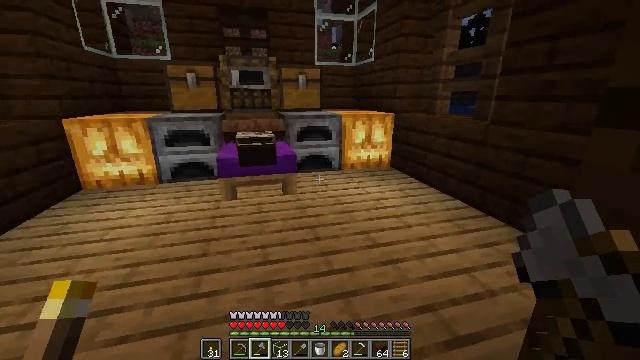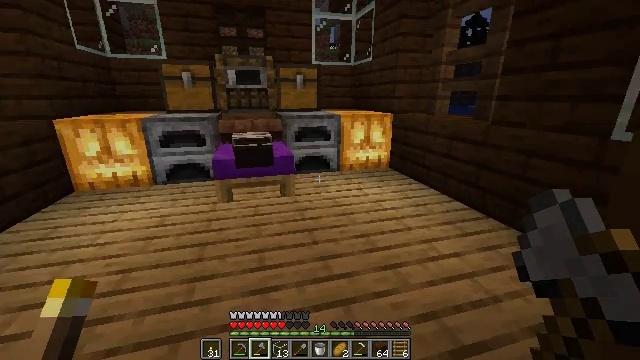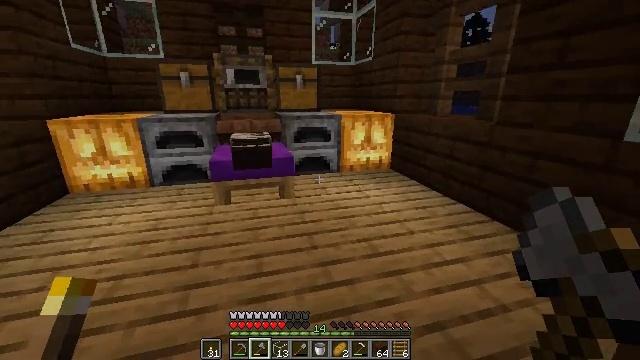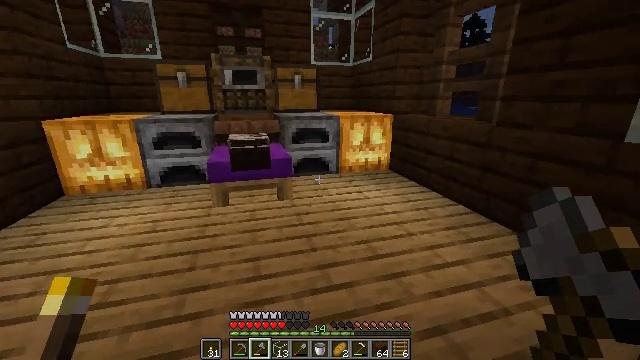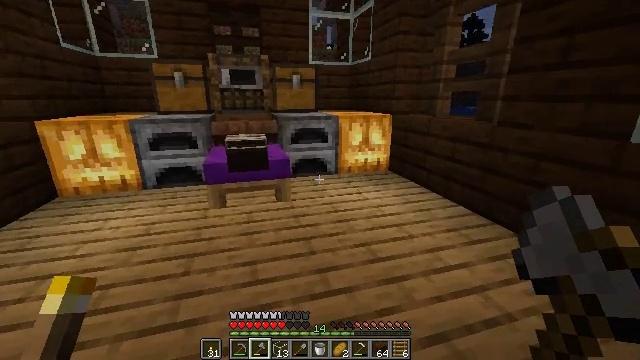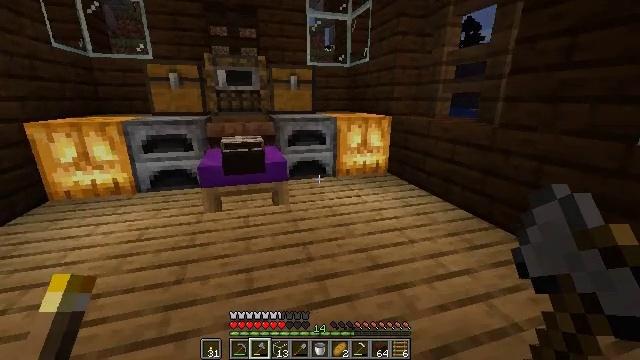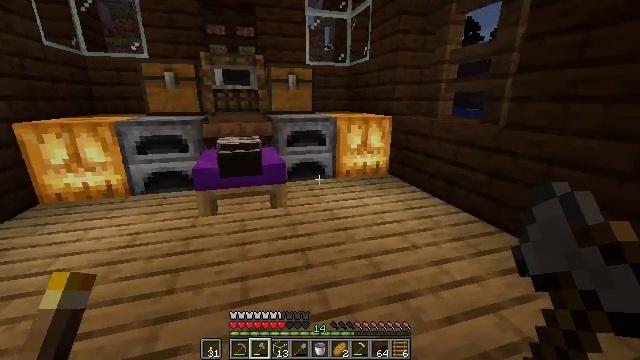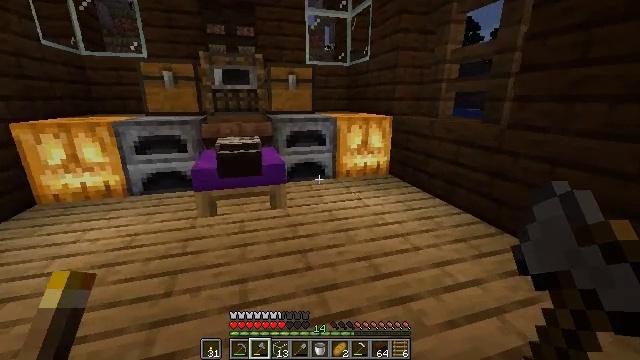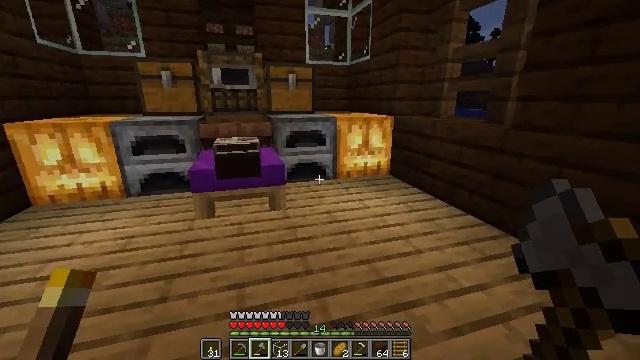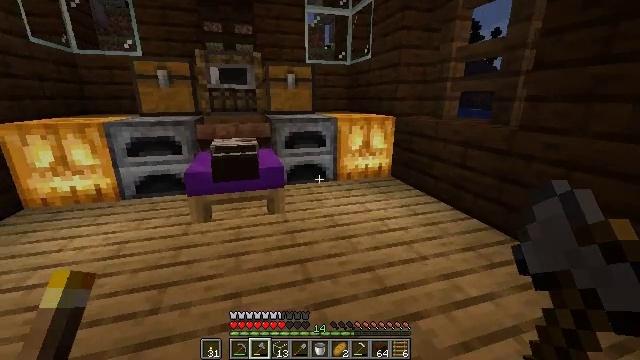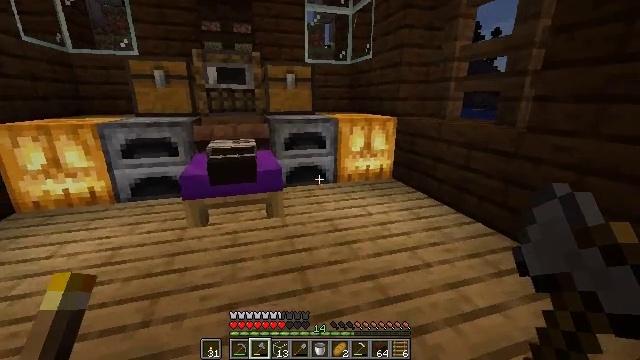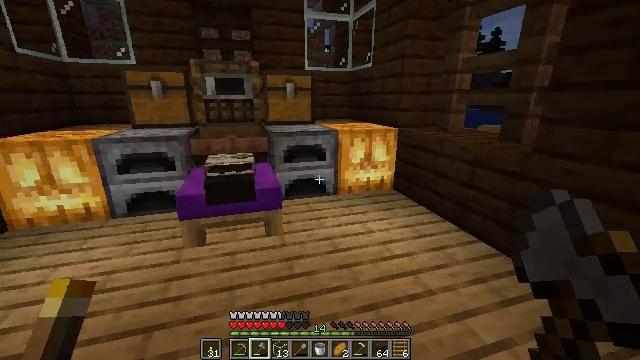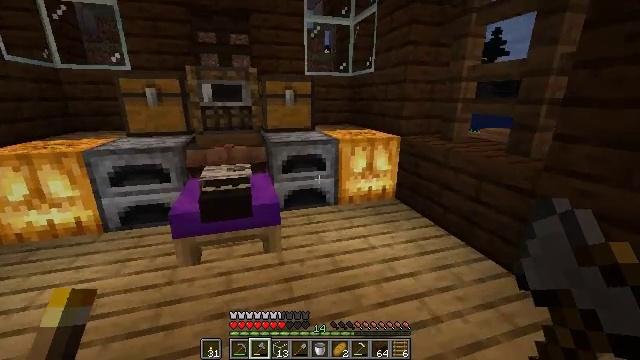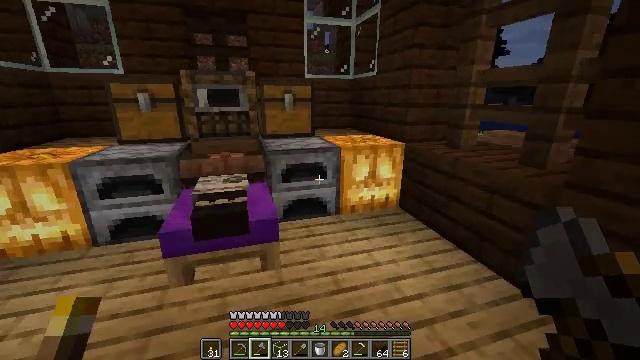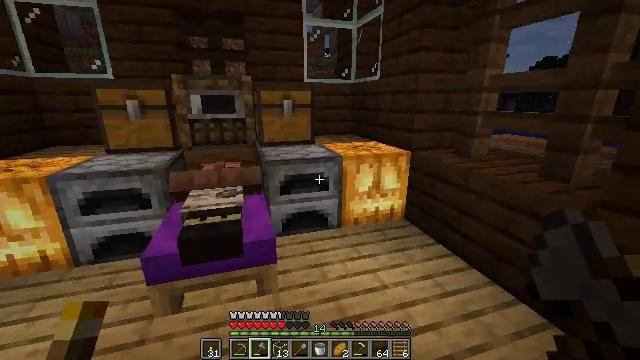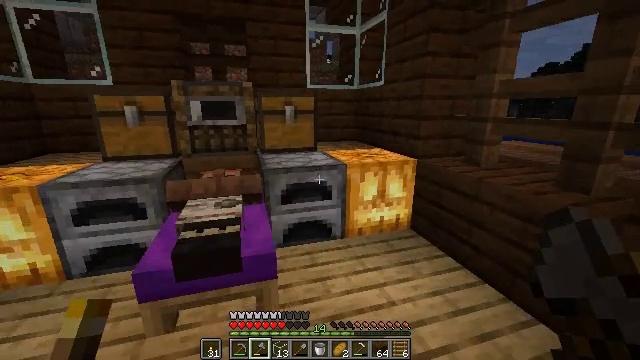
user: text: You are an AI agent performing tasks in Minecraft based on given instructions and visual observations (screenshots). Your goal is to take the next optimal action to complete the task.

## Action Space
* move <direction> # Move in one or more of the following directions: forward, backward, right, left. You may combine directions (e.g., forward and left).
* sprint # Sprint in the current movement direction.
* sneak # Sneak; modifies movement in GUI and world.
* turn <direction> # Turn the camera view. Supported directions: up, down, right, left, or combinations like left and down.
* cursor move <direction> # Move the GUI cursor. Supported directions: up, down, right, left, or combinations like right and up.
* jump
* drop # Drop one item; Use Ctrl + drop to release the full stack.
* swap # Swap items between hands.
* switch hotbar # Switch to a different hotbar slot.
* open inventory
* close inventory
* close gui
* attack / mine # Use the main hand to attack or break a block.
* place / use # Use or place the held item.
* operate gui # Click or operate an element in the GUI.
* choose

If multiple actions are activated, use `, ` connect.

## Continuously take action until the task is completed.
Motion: motion action
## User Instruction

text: Use the crafting table to get a cobblestone wall.
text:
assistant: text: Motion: move forward, sprint
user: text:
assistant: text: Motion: move forward, sprint
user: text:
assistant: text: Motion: move forward, sprint
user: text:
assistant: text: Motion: move forward
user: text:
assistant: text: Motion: move forward
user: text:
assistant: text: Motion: move forward, sprint
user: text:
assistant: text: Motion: move forward, sprint
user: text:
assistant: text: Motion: move forward, sprint
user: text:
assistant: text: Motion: move forward, sprint
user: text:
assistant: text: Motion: move forward
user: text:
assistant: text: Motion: move forward
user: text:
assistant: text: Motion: move forward
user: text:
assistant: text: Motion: move forward
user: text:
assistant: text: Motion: move forward
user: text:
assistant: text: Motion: move forward, turn up
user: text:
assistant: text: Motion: move forward
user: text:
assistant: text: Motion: move forward
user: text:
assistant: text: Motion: move forward and move right
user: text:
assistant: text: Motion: move forward and move right, turn left
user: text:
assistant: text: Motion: move forward and move right, turn left
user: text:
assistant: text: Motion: move forward and move right, turn left and up
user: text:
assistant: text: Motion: move forward and move right, turn left and up
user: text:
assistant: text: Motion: turn left and up
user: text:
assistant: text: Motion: turn left and up
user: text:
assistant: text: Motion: no_op
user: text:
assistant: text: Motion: use / place
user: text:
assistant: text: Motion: use / place
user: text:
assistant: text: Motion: use / place
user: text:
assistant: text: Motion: use / place
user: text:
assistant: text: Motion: use / place